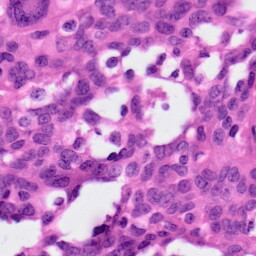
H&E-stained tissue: Ovarian